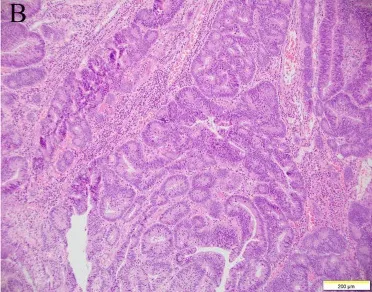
Histology examination of colon. The glands were crowded arrangement and confluent, some of them showed cribriform structure, increased cell layers, and moderate to severe nuclear dysplasia (B).
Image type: pathology (h&e)